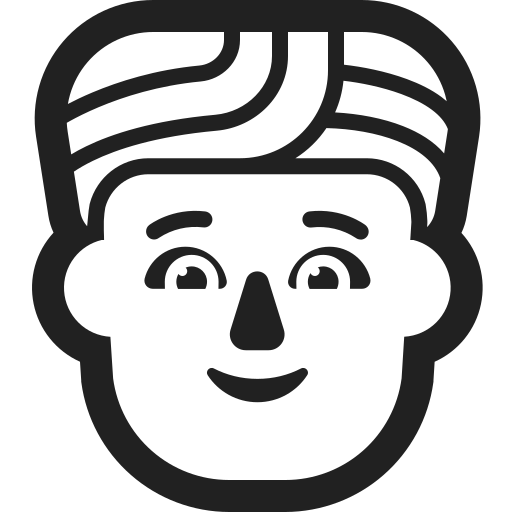
person wearing turban high contrast default